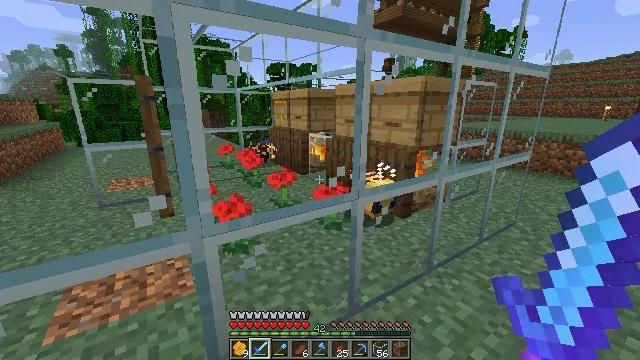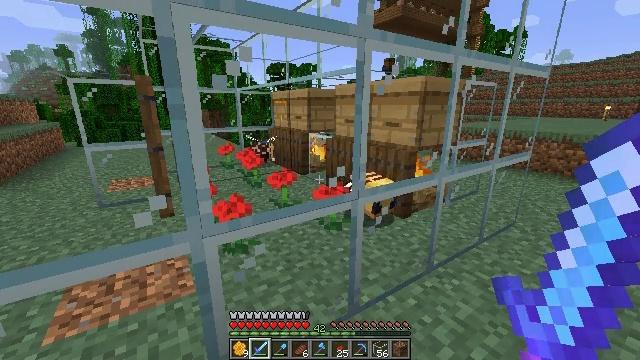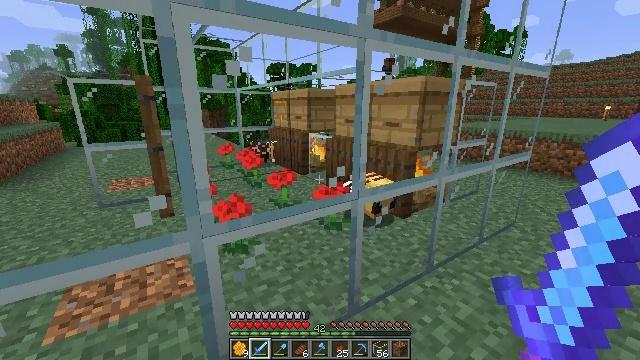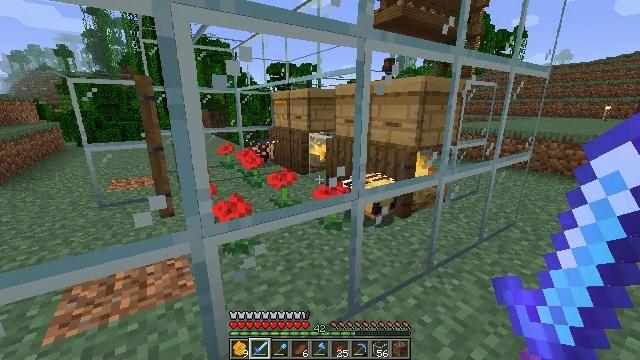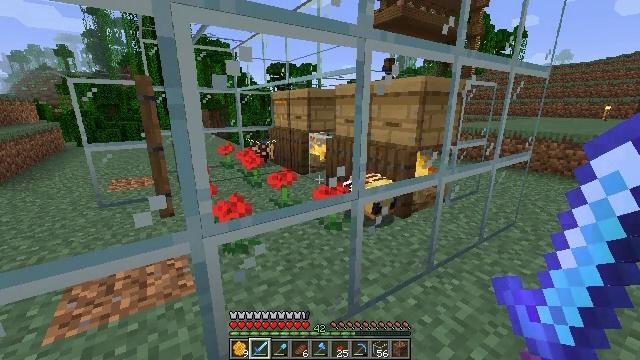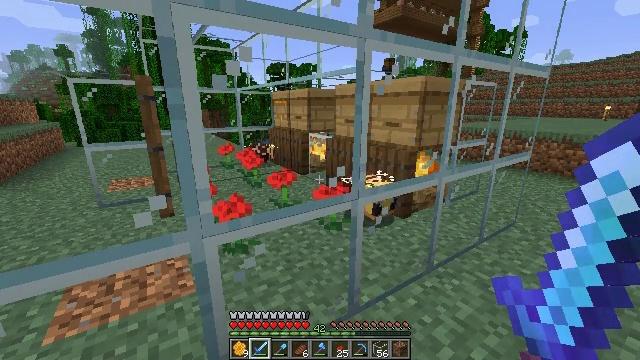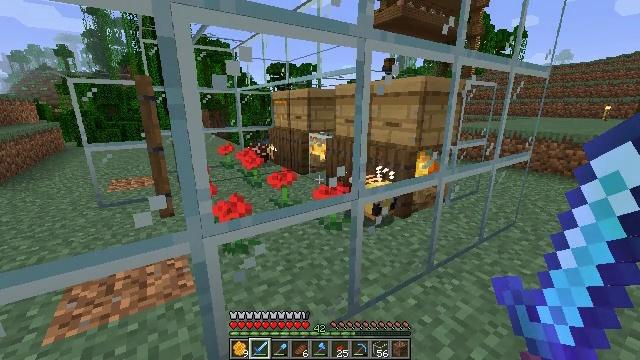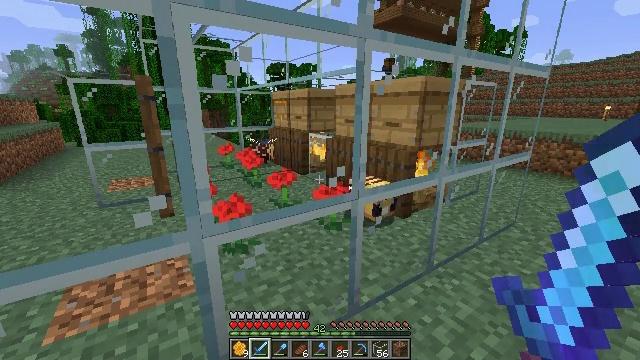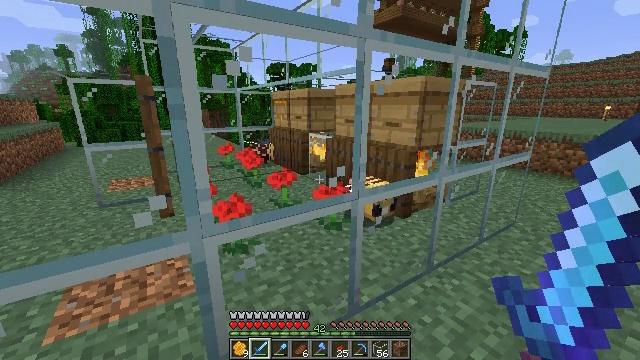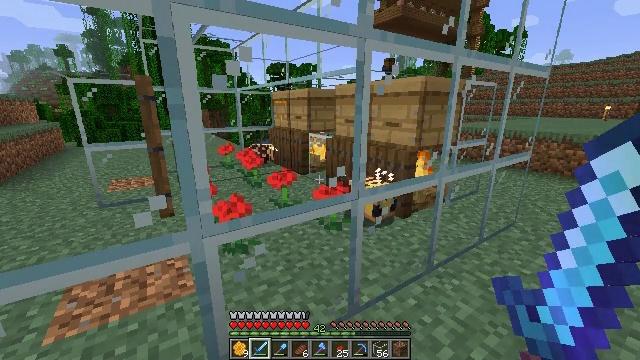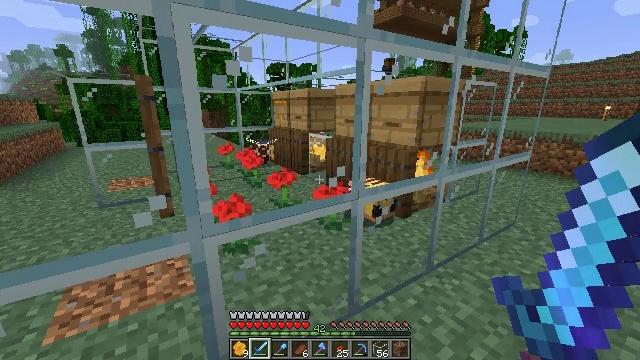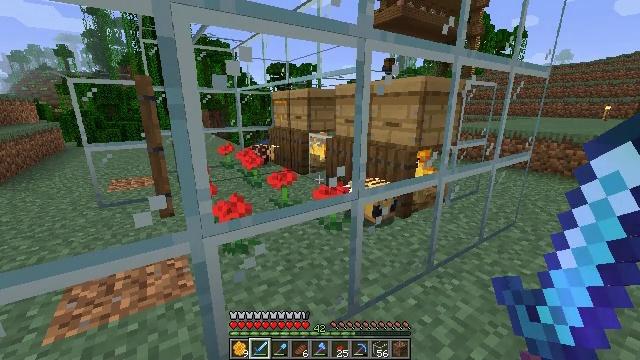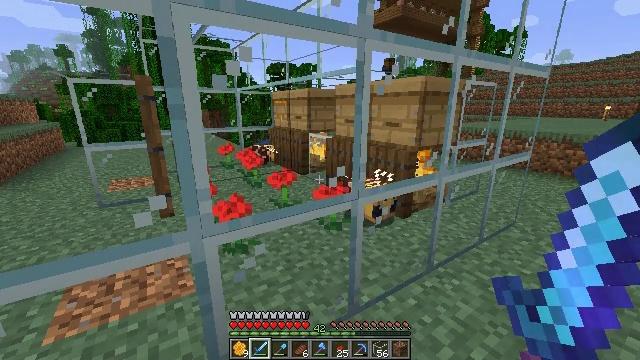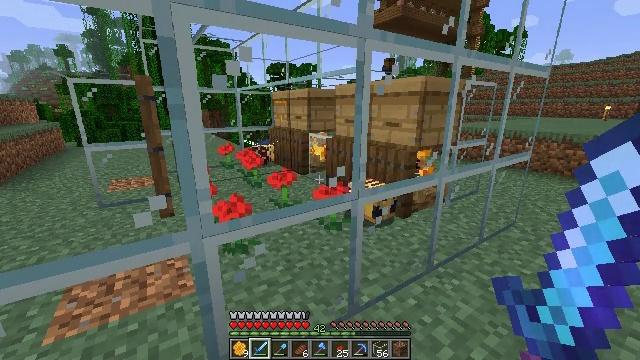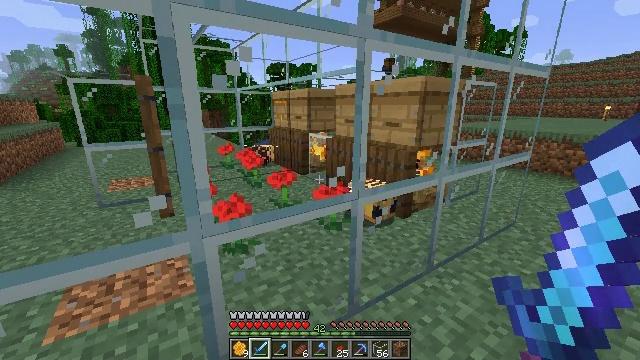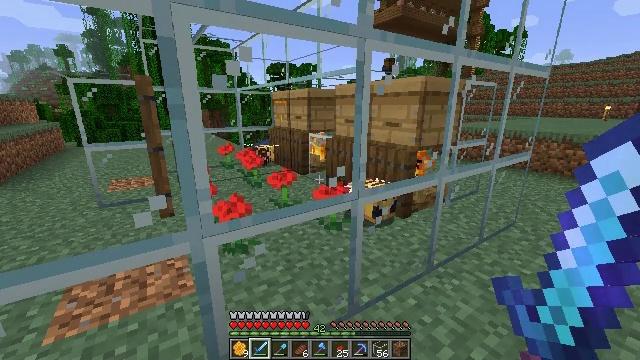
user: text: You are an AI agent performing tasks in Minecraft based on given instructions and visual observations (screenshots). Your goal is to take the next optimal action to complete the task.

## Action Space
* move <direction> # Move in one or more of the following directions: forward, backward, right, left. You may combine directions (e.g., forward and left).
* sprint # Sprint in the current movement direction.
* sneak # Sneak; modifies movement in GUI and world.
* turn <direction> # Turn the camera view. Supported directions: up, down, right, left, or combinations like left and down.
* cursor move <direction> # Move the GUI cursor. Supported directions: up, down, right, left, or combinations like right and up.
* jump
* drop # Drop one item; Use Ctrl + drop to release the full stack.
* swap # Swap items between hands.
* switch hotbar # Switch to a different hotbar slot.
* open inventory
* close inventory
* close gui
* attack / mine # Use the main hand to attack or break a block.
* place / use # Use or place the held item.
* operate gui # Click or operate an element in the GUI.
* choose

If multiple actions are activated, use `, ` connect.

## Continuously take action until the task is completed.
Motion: motion action
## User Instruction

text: Break the beehive while avoiding bees.
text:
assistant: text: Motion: no_op
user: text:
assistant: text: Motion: no_op
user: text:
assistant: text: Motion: no_op
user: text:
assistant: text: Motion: no_op
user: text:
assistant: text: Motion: no_op
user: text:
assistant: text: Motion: no_op
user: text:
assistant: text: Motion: no_op
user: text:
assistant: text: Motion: no_op
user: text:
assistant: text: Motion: no_op
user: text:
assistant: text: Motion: no_op
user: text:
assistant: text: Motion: no_op
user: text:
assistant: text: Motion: no_op
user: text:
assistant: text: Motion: no_op
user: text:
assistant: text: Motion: no_op
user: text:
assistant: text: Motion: no_op
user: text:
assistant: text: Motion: no_op
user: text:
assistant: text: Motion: no_op
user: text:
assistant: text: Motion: no_op
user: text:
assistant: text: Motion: no_op
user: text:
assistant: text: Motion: no_op
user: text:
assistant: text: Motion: no_op
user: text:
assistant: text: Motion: no_op
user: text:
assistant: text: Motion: no_op
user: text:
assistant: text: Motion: no_op
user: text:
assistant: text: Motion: no_op
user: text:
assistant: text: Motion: no_op
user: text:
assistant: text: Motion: no_op
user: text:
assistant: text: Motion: no_op
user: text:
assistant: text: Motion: no_op
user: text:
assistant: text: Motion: no_op